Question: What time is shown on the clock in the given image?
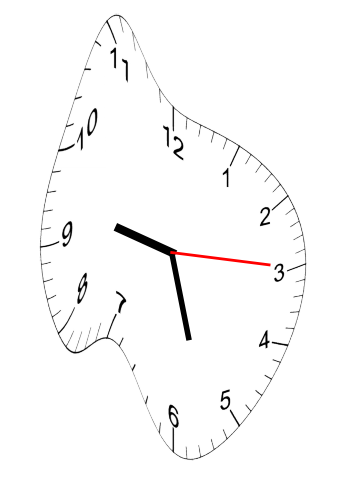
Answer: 09:27:15